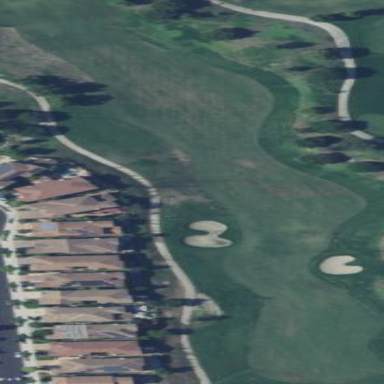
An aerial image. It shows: Golf fairway surrounded by grass.